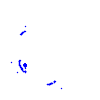
Particle: proton